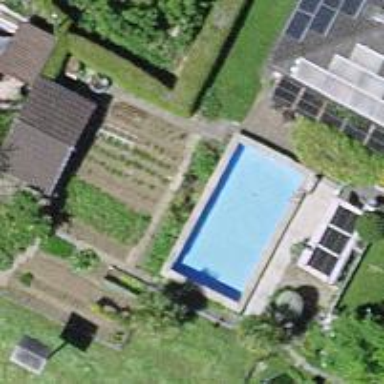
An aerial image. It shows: Swimming pool located in leisure land.